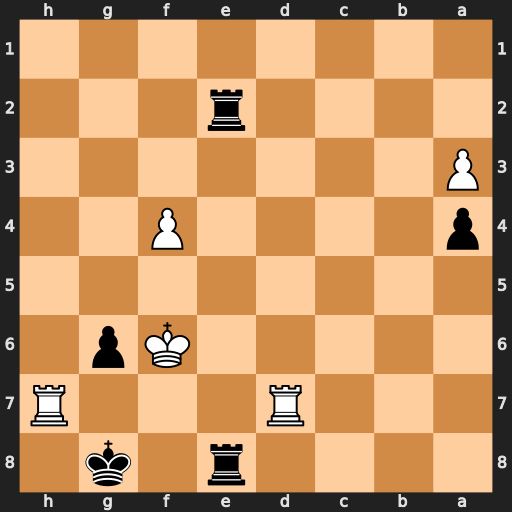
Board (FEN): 4r1k1/3R3R/5Kp1/8/p4P2/P7/4r3/8
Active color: b
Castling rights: -
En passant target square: -
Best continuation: R8e6+ Kg5 Rg2+ Kh4 Rh2+ Kg4 Rxh7